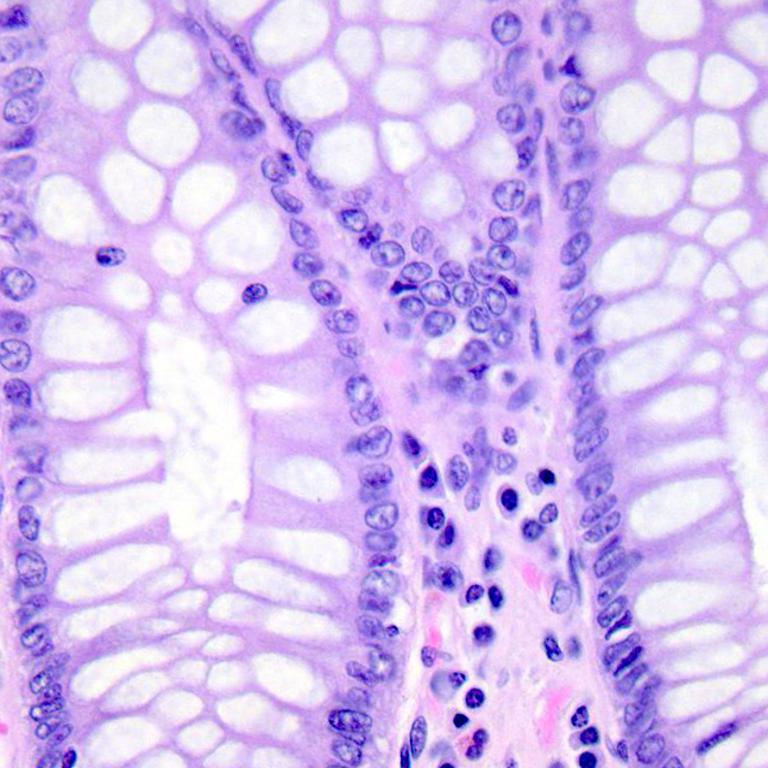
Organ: colon
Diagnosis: benign